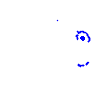
Particle: electron